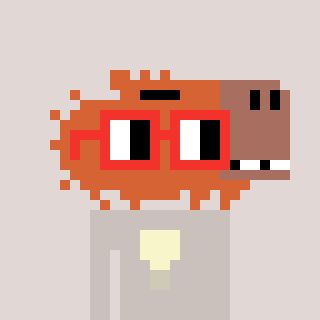
a pixel art character with square red glasses, a capybara-shaped head and a foggrey-colored body on a warm background